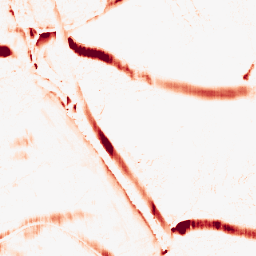
Category: morphological
Decomposition family: morphological_ellipse
Decomposition parameters: operation: opening
width: 20
height: 5
Upsampling method: sinc_blackman
Upsampling parameters: scale: 2
kernel_size: 4
Upsampling scale: 2